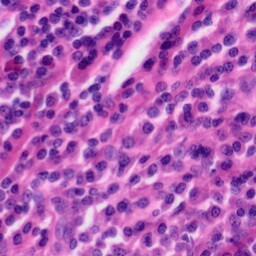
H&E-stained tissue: Tonsil